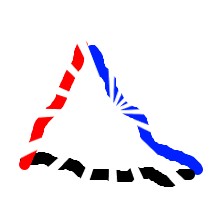
Shape: triangle